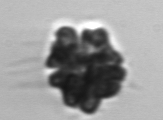
Label: Corymbellus